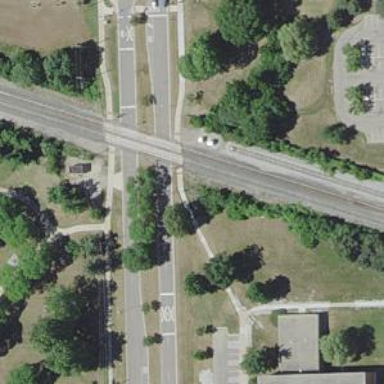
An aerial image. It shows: Crossing for the railway.